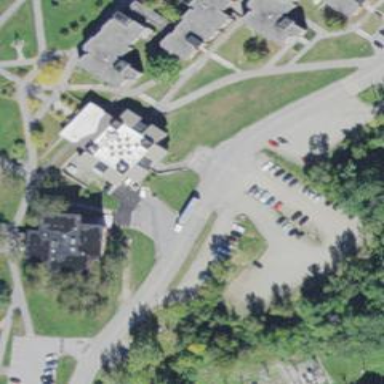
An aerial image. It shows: College building.